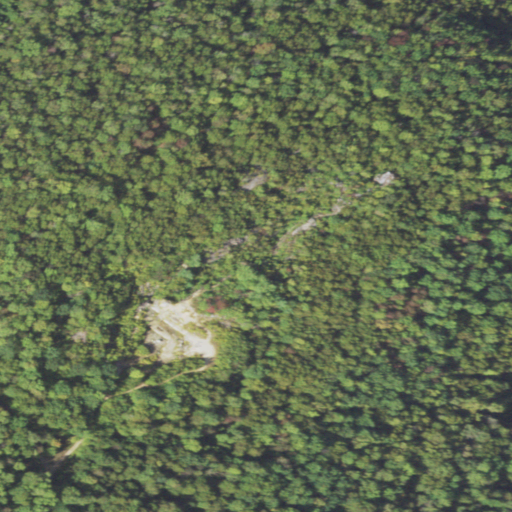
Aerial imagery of mountain in Pennsylvania named Bloom Run Vista containing deciduous forest, mixed forest, grassland, and evergreen forest